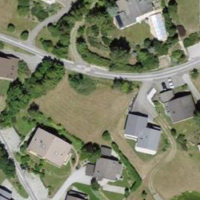
EUNIS habitat code: 55
Species observed at this site:
Fagus sylvatica